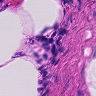
Metastatic tissue present: no